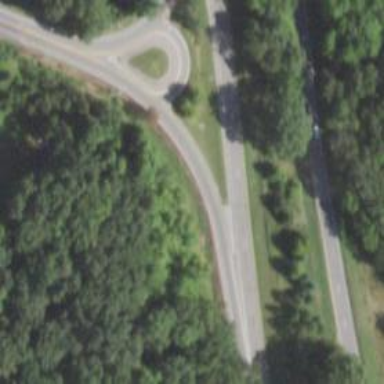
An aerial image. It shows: Trunk link highway.